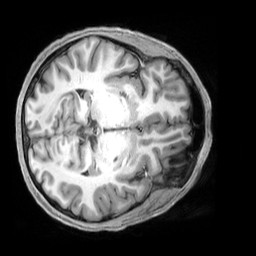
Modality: T1w
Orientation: axial
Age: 28
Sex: male
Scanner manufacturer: siemens
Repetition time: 2.3 s
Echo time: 0.00229 s